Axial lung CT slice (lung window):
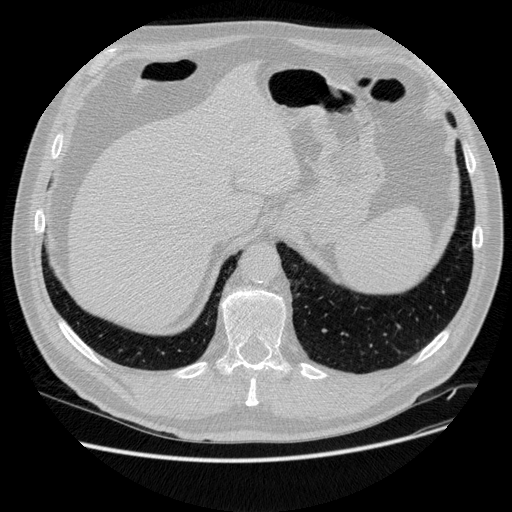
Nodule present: no